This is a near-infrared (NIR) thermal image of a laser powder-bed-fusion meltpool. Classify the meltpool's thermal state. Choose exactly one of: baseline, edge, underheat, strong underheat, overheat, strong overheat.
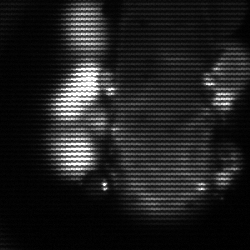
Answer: strong underheat